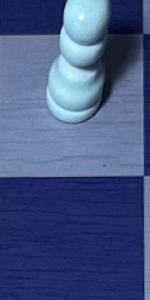
Label: Empty